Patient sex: M
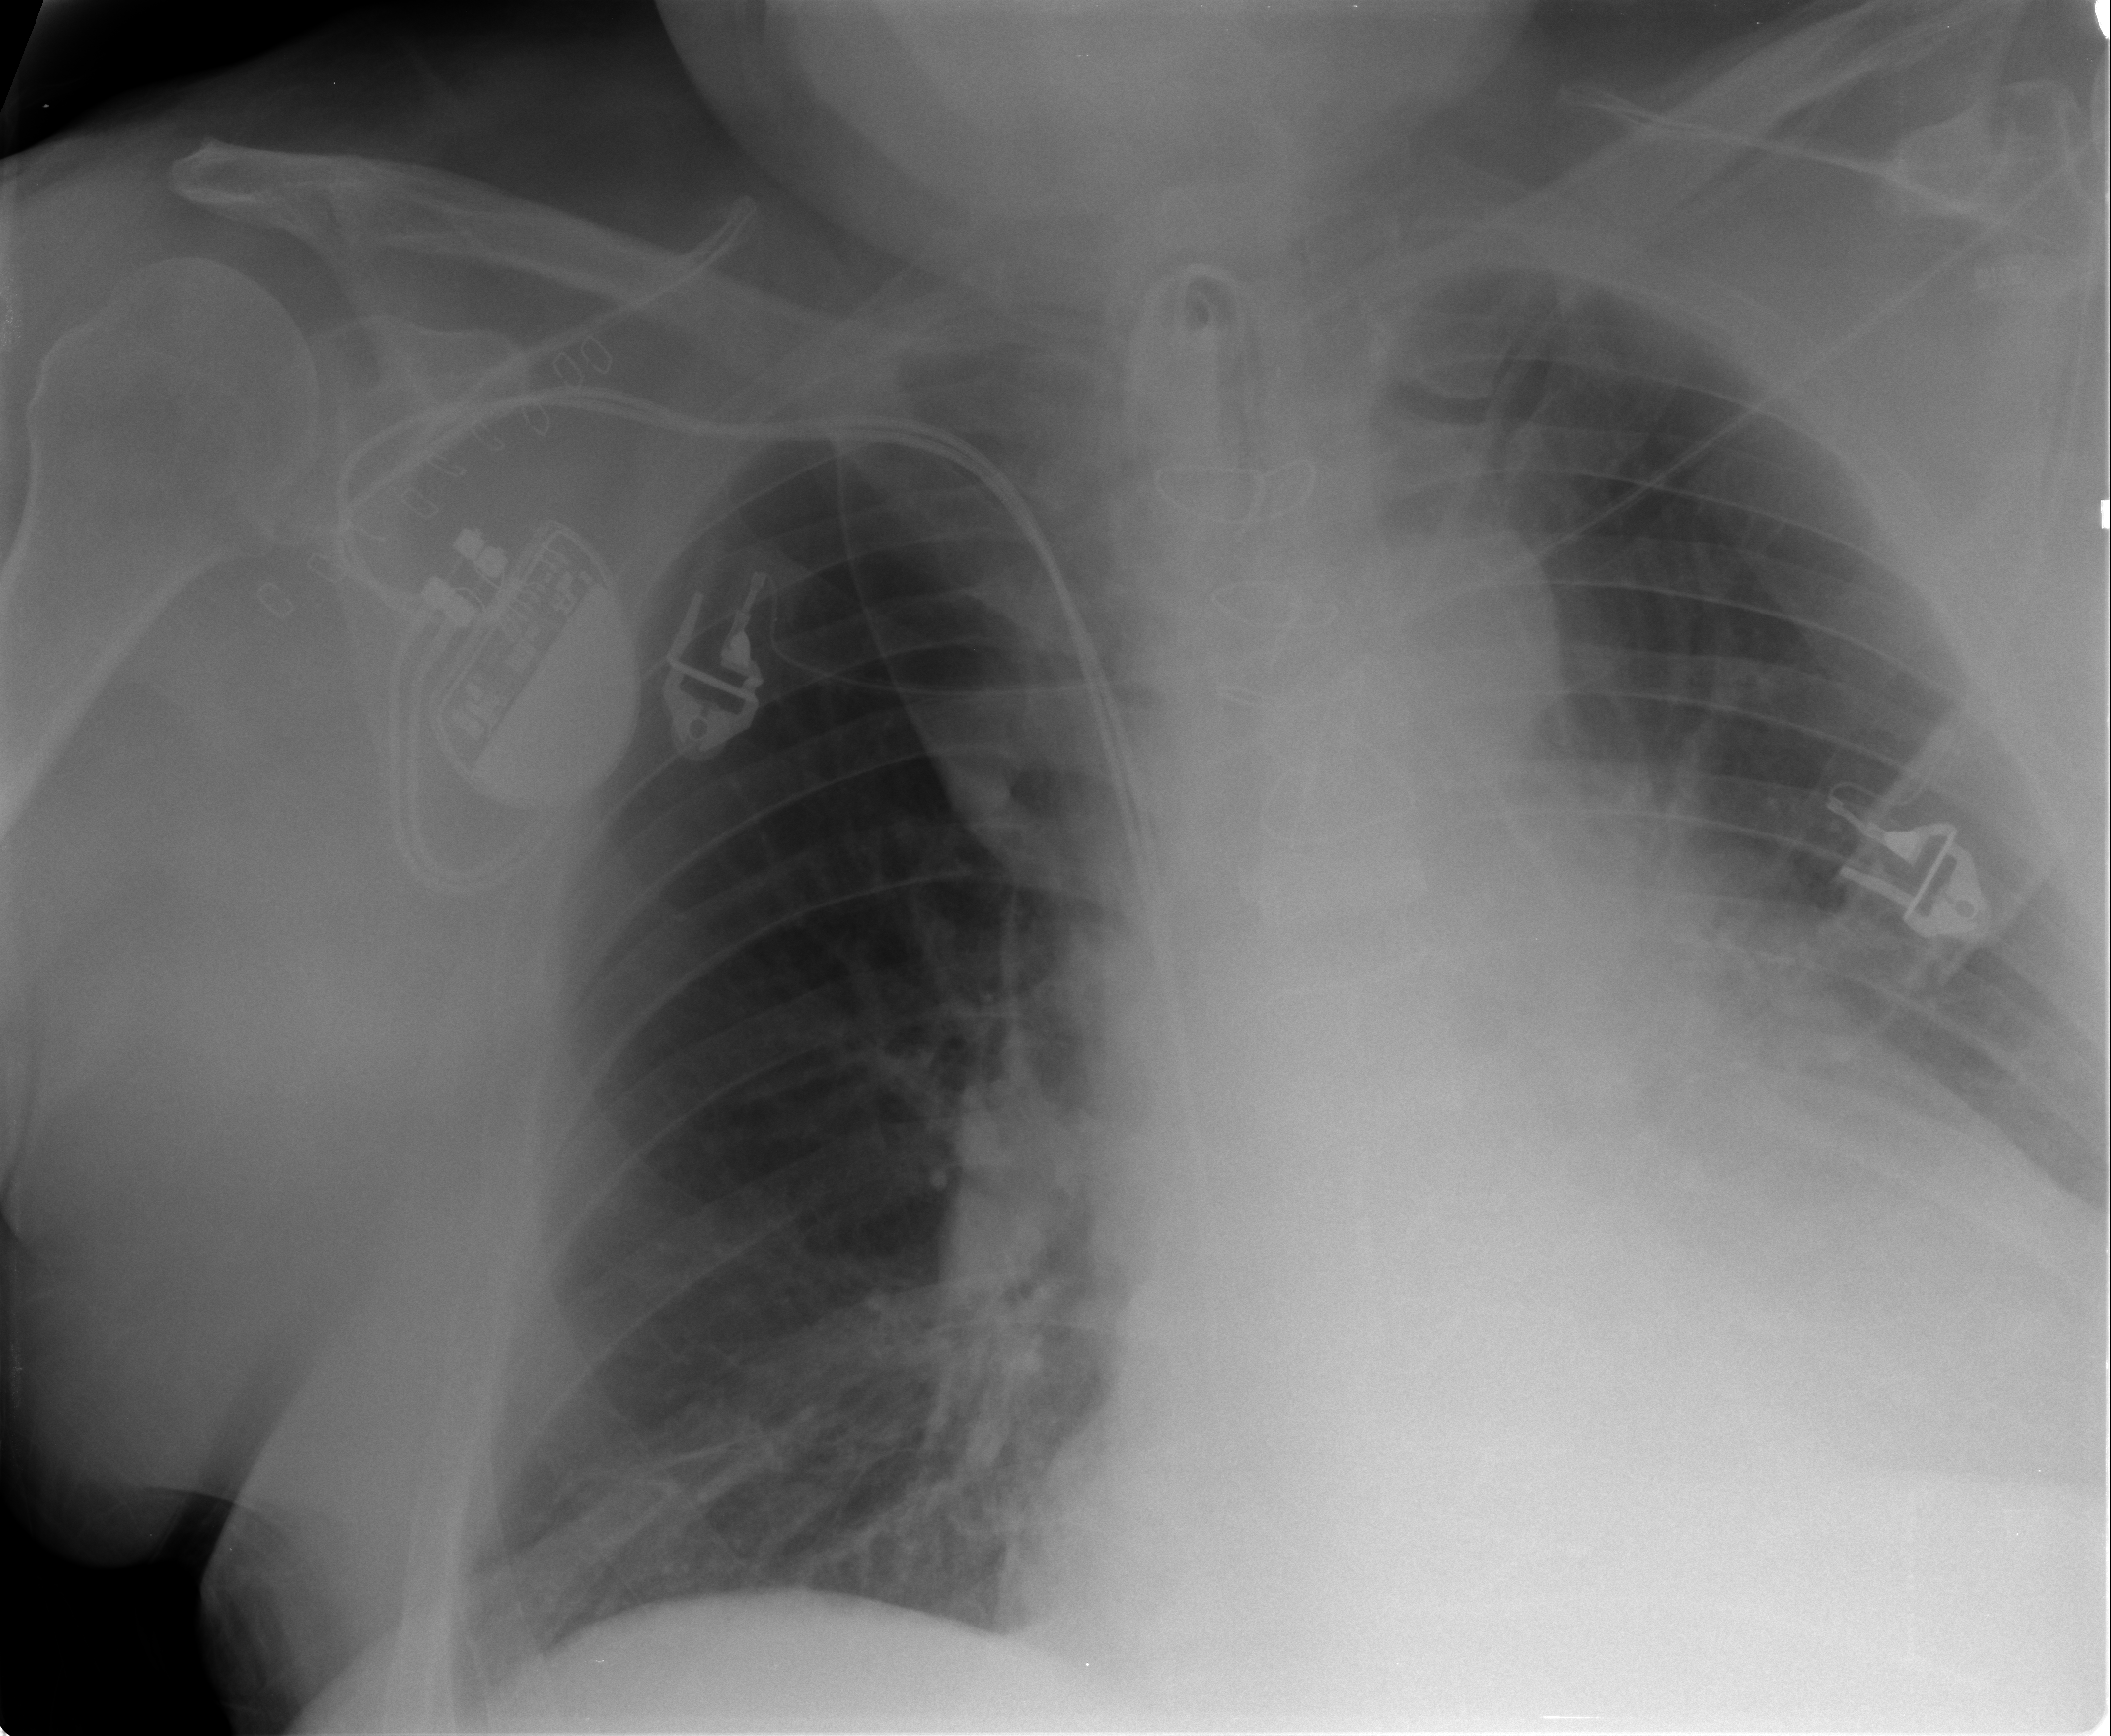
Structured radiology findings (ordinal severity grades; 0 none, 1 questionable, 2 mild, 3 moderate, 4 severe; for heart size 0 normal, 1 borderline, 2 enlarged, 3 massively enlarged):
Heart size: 2
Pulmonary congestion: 0
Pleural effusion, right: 1
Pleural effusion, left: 1
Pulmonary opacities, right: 0
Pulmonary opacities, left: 0
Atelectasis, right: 1
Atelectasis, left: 1